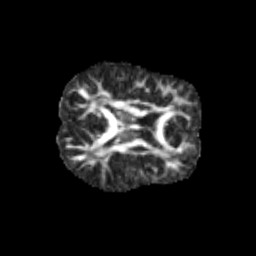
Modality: FA
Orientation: axial
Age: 9
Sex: female
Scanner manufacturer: siemens
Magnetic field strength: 3 T
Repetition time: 3.8 s
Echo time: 0.07 s